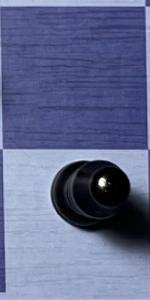
Label: Bishop_Black